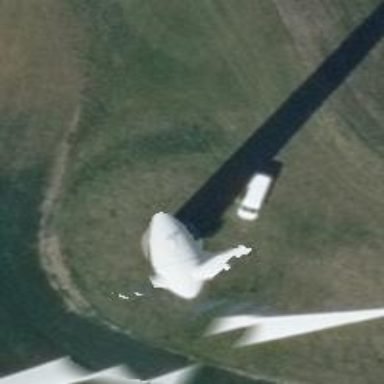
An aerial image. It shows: Horizontal axis wind turbine generating power from wind.